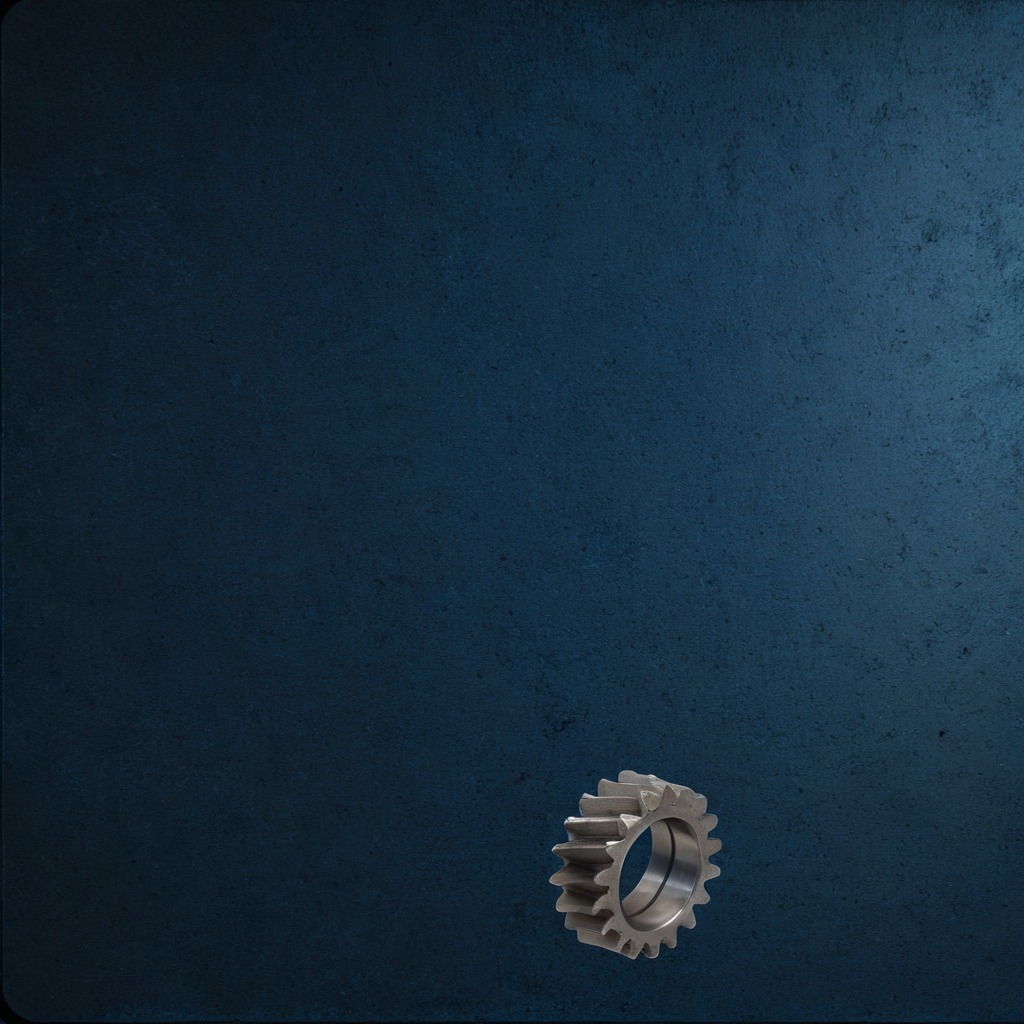
A steel gear with teeth is lying on the granite tabletop.